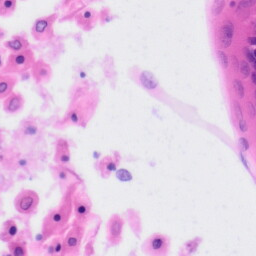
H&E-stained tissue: Tonsil